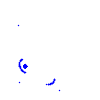
Particle: pion